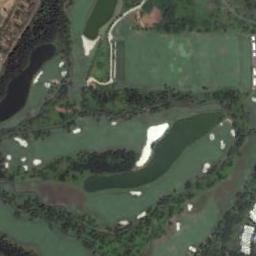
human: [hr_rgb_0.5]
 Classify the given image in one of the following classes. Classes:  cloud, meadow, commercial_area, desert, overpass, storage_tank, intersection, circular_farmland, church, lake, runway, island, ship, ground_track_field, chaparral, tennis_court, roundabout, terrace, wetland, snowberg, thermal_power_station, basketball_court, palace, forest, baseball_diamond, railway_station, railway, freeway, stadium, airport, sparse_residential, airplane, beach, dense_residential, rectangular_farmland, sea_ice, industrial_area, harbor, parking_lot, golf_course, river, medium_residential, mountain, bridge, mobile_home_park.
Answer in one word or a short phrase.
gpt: golf_course